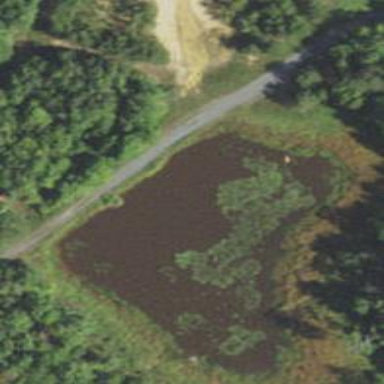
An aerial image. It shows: Pond surrounded by natural water.